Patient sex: F
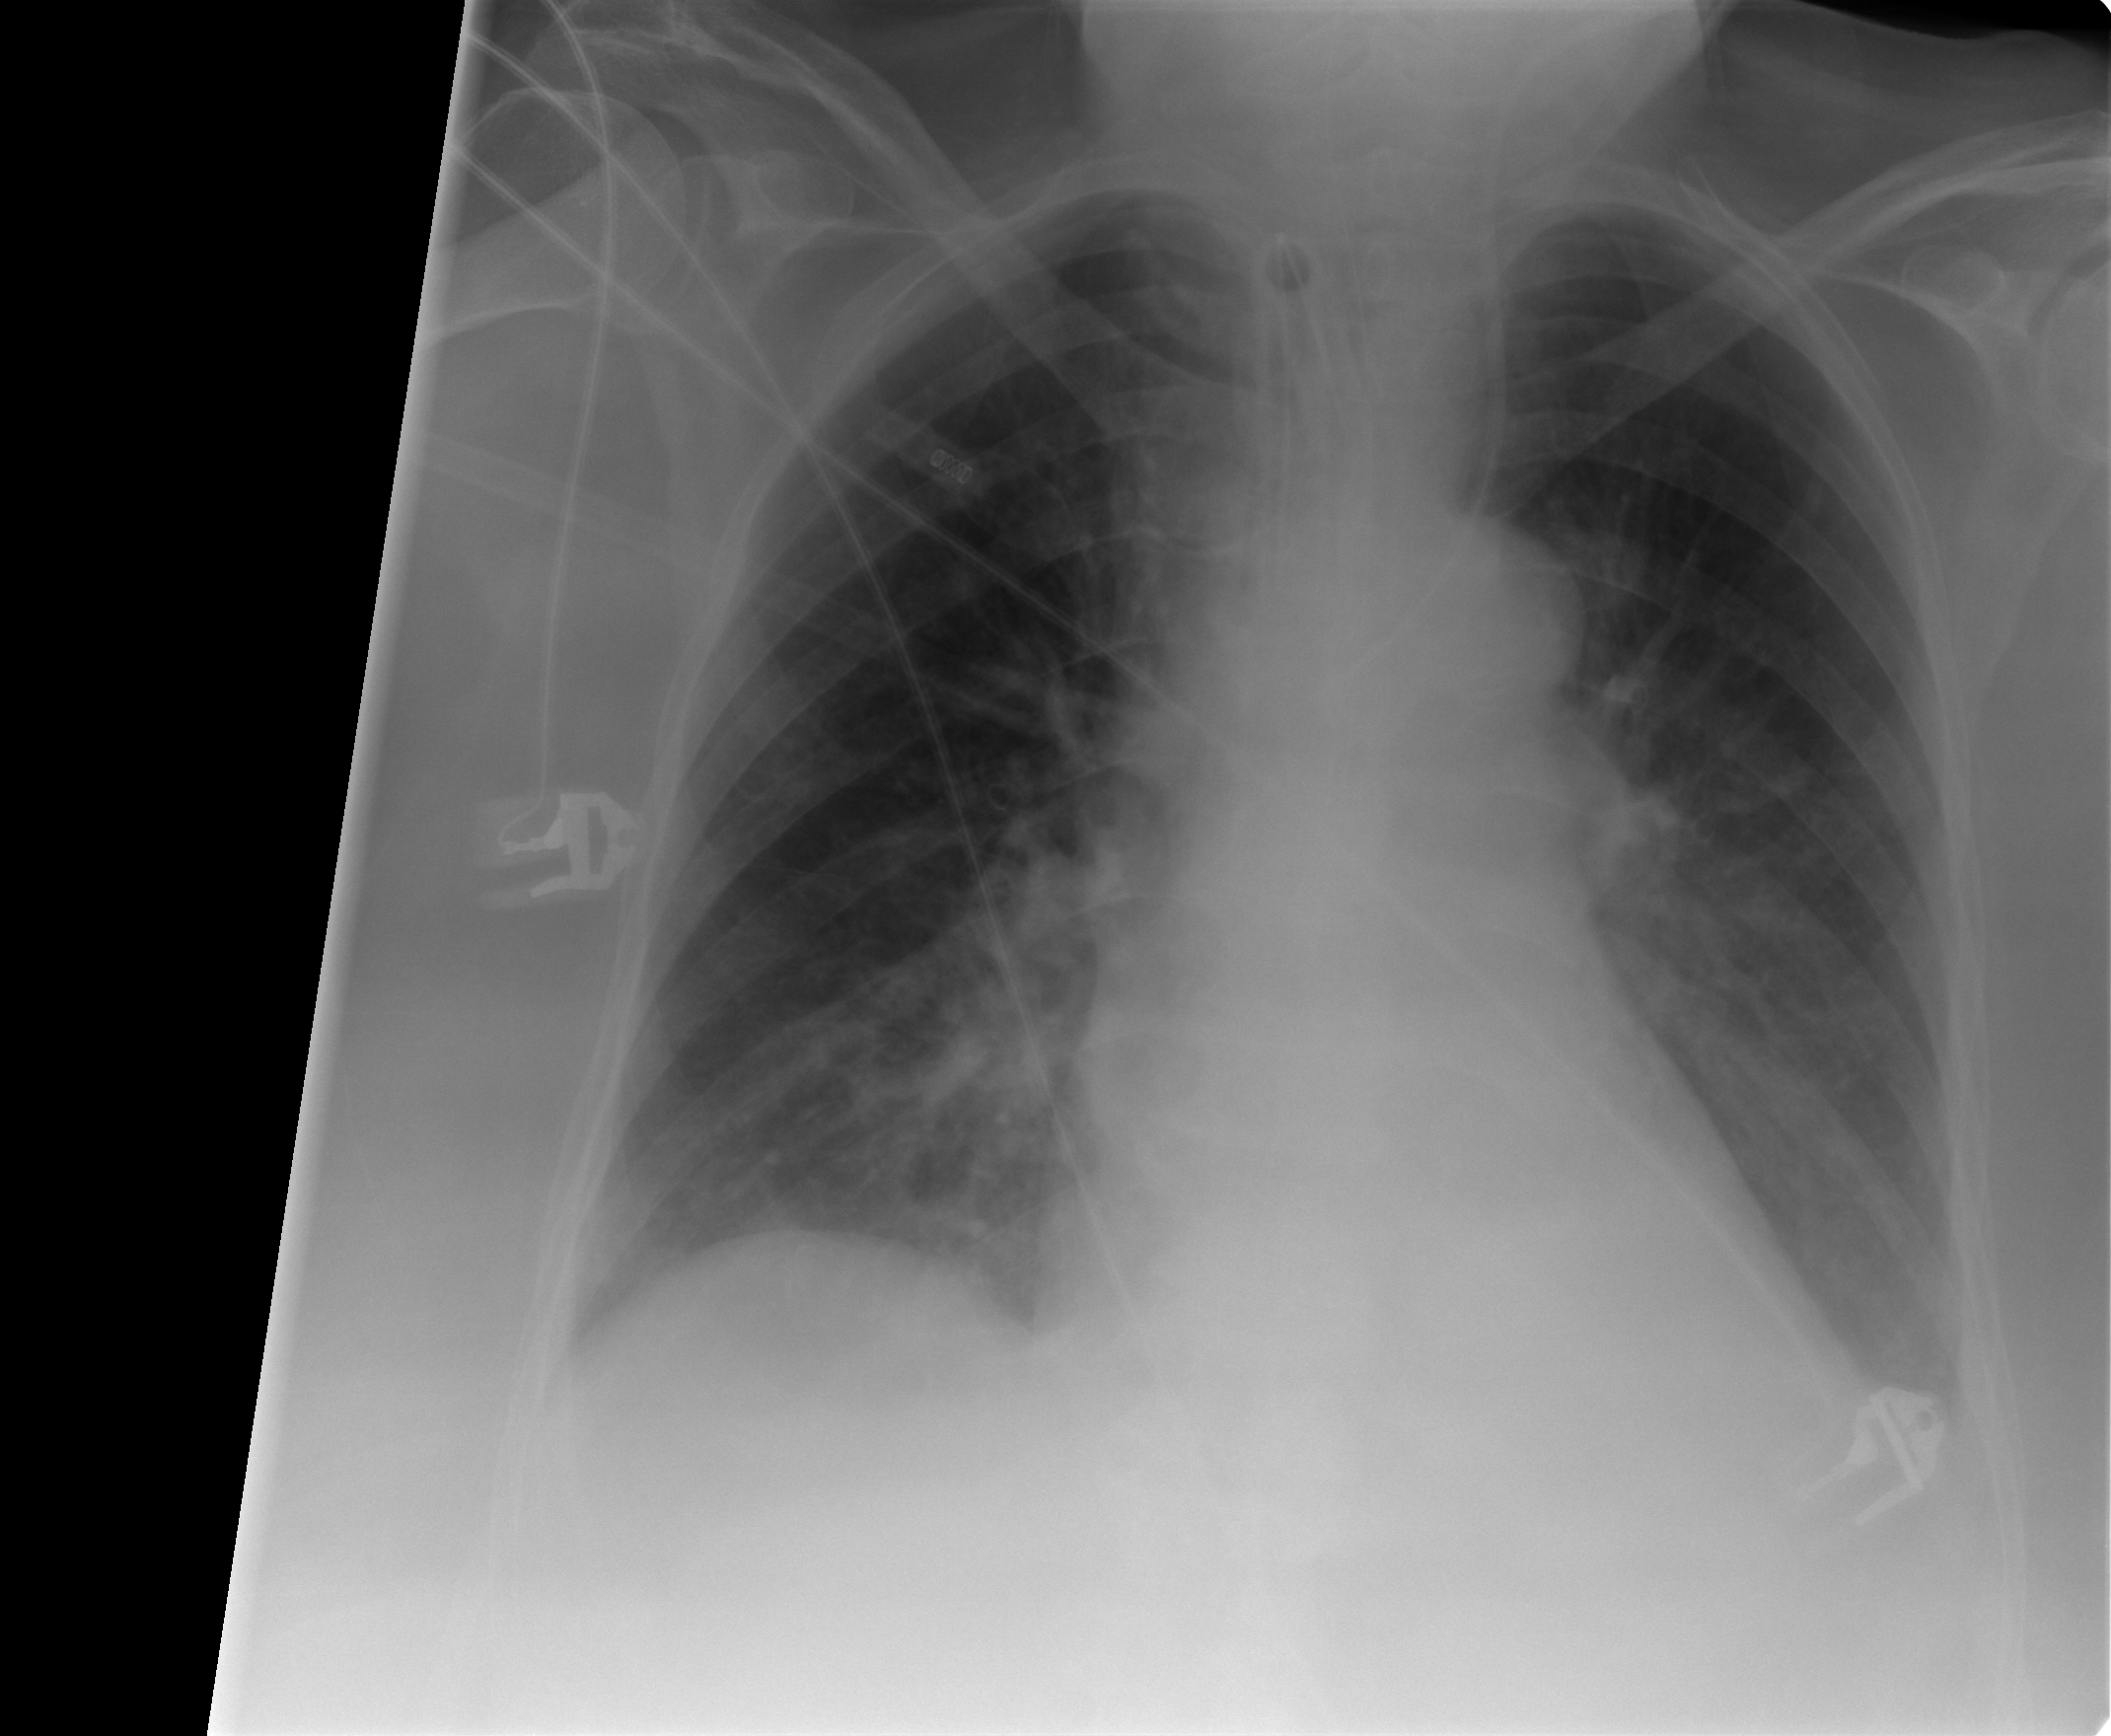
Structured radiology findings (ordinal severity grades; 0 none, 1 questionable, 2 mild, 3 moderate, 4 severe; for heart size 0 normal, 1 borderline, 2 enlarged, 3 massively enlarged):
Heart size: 1
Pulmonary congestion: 1
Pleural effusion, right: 0
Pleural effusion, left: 1
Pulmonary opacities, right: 1
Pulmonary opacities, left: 1
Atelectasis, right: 2
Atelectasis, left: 2